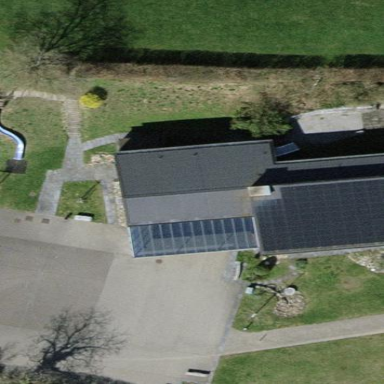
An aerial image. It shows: School building with gabled roof.